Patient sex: M
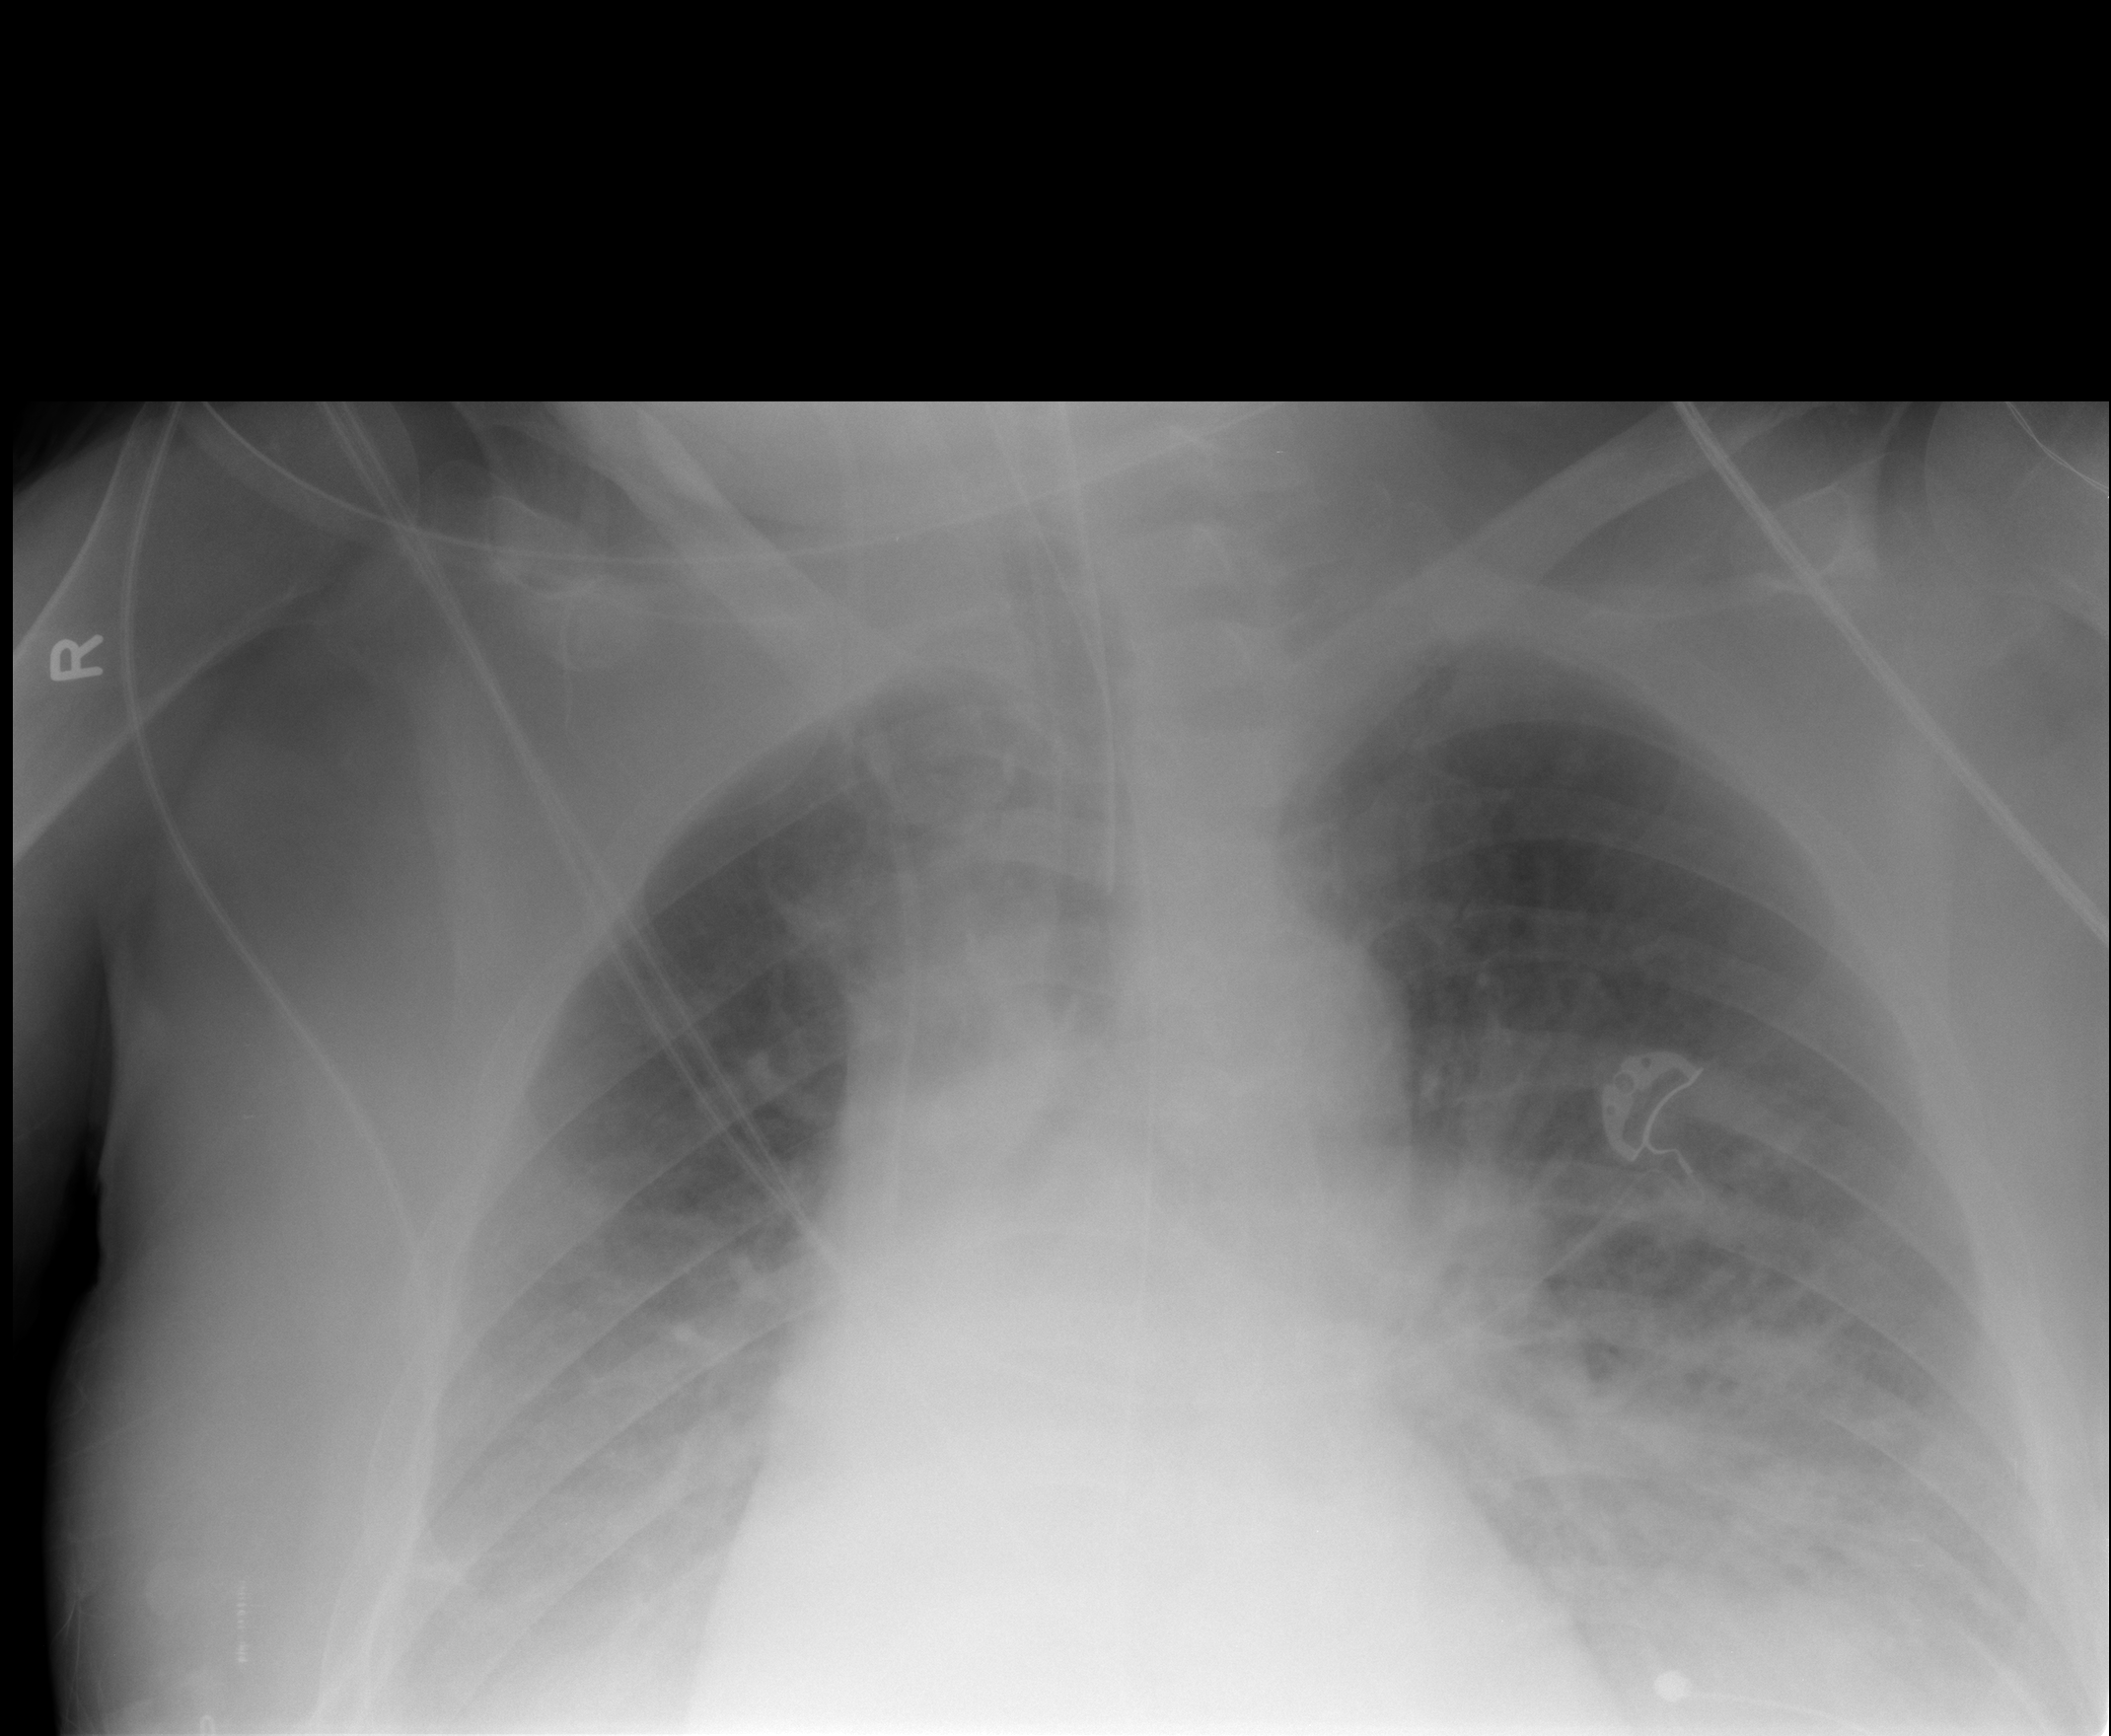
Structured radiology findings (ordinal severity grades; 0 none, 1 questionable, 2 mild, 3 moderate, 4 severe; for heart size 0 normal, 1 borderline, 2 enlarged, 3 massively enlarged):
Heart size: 2
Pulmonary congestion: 0
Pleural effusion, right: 2
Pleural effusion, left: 2
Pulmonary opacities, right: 1
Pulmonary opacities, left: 2
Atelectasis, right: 2
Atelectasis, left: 2